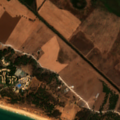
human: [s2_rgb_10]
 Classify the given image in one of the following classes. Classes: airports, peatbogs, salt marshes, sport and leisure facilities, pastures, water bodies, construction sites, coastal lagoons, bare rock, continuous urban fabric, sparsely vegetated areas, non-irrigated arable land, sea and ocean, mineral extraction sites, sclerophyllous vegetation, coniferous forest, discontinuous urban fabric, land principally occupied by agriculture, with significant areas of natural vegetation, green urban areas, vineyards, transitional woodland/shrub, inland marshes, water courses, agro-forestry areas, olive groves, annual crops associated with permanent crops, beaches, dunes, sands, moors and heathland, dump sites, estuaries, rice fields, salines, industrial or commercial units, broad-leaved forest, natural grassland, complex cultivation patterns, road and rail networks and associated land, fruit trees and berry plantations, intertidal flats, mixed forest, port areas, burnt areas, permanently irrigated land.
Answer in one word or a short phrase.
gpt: sport and leisure facilities, non-irrigated arable land, land principally occupied by agriculture, with significant areas of natural vegetation, transitional woodland/shrub, beaches, dunes, sands, inland marshes, sea and ocean